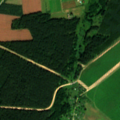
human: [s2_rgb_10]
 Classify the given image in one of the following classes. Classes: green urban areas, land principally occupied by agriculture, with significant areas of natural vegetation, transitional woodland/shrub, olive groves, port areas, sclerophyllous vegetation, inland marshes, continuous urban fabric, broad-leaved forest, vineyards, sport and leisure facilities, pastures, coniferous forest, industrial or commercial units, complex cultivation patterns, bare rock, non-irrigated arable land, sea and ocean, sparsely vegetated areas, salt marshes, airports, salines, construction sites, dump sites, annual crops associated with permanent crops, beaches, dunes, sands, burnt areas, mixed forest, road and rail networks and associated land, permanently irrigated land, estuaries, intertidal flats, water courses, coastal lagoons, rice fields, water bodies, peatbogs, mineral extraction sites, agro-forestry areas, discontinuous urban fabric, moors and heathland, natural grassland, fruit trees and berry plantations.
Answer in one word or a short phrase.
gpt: non-irrigated arable land, complex cultivation patterns, broad-leaved forest, coniferous forest